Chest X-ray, PA view. Patient: 49 years old, sex M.
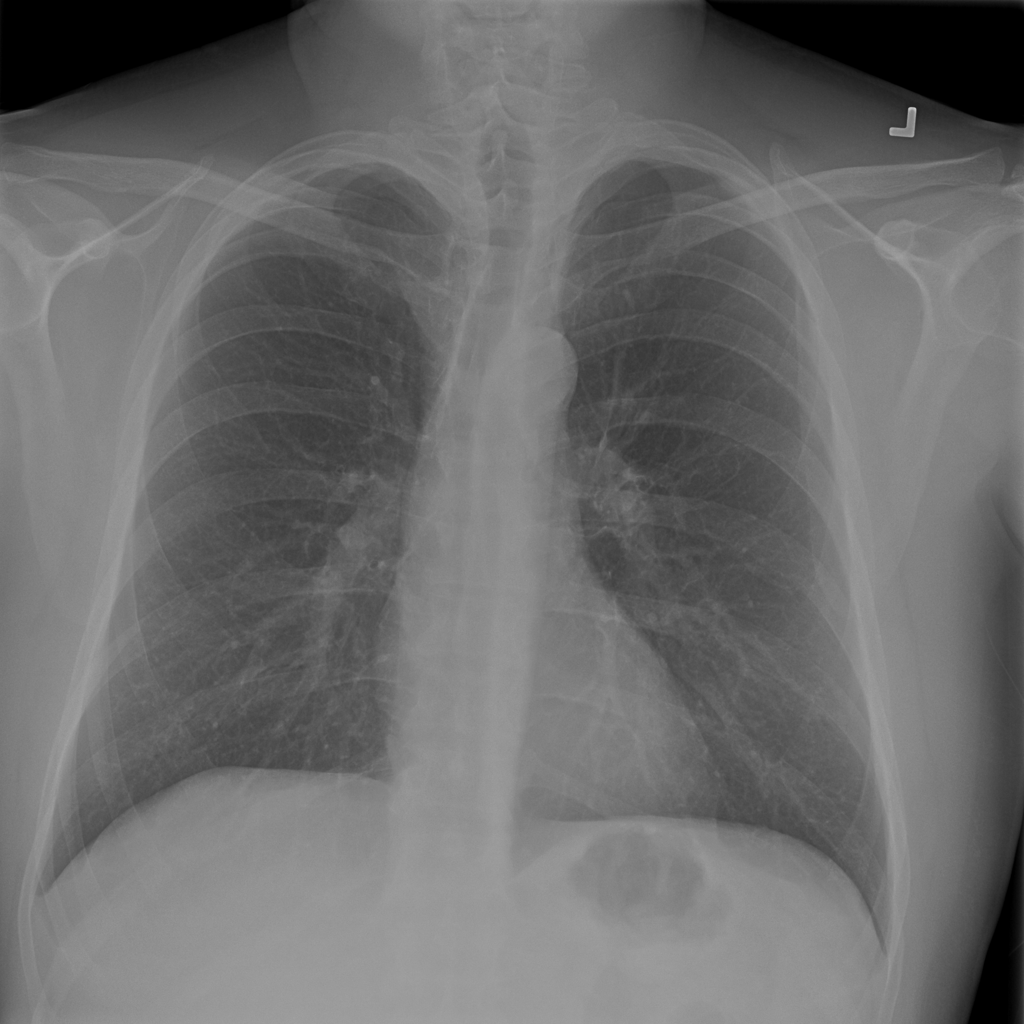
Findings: No Finding